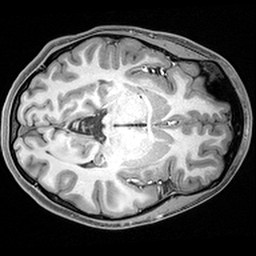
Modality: T1w
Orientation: axial
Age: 20
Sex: female
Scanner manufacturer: siemens
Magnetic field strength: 3 T
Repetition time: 2.4 s
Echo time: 0.0022 s